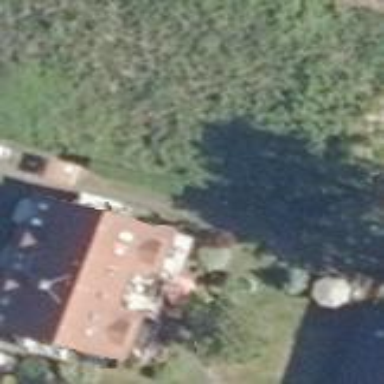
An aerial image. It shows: Gabled roof house.